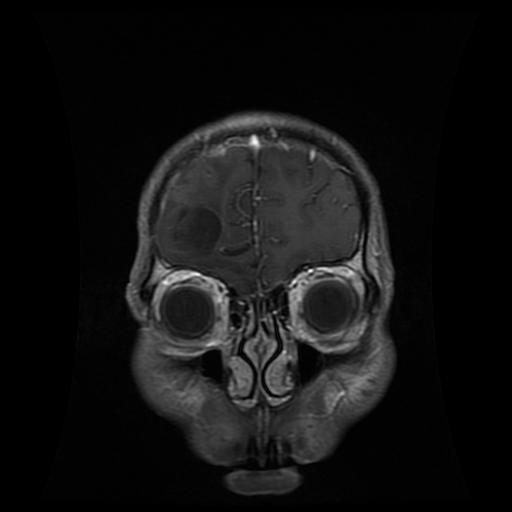
Label: glioma